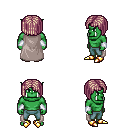
a pixel art fantasy rpg character, male body template, orc, green skin, gray cape, teal pants, white blonde pageboy hairstyle, white cloth bracers, gold boots, four views (front, back, left, right), 2x2 character sprite sheet, small pixel art, hard edges, no anti-aliasing